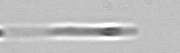
Label: Leptocylindrus